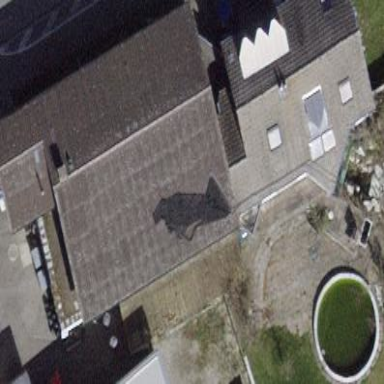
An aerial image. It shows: Building with tile roof.